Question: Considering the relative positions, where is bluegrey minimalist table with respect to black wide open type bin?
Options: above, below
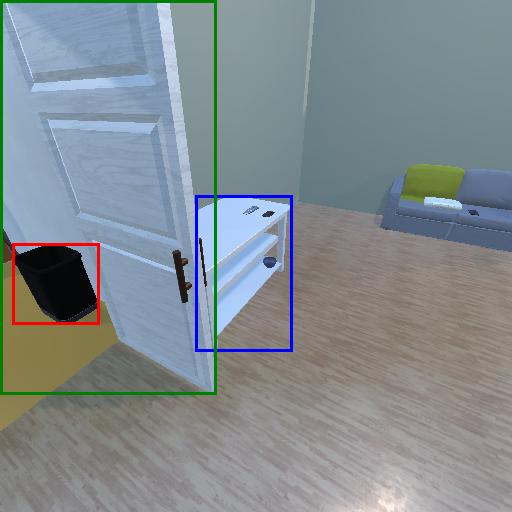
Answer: above